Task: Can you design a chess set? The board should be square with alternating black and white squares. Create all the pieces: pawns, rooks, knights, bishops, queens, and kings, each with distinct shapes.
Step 539:
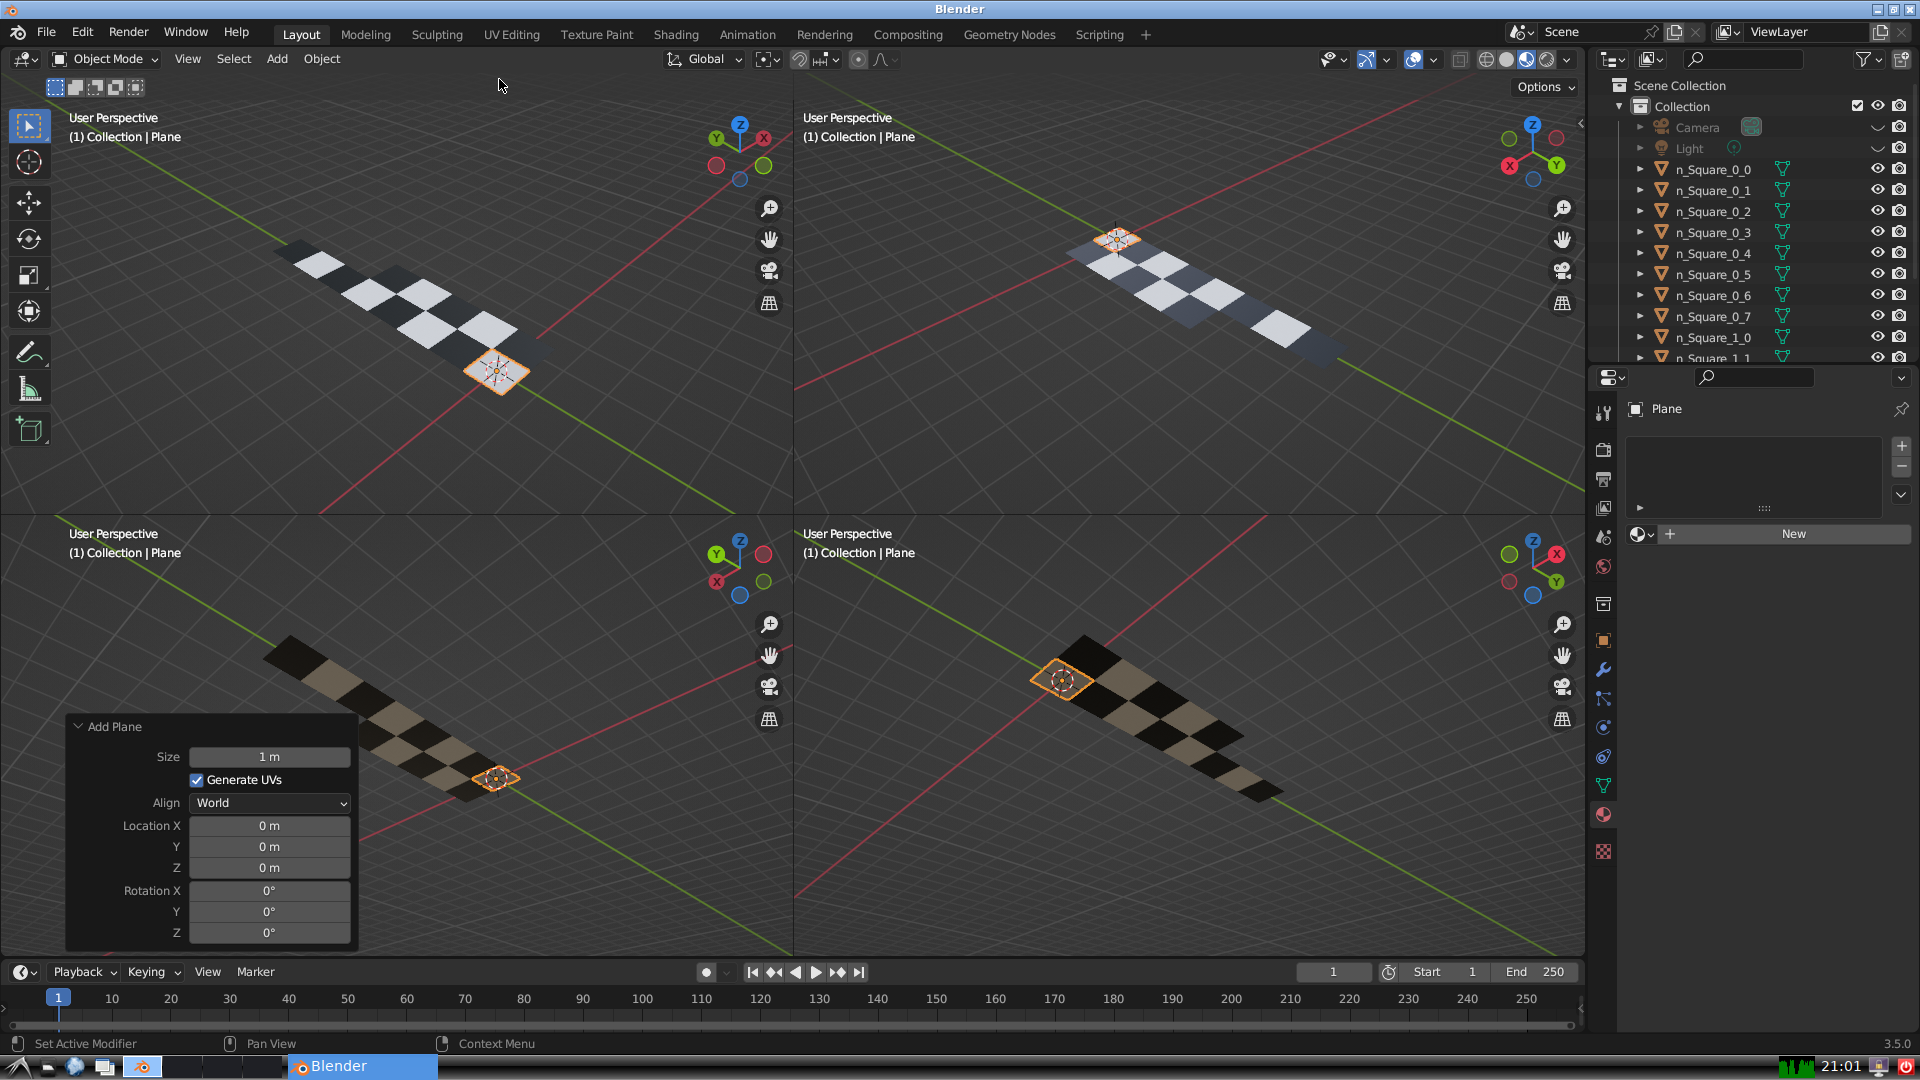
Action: {"mouse_move": [270, 758]}